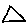
Label: triangle